Field crop: maize
Growth stage: 1
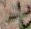
Species: atriplex